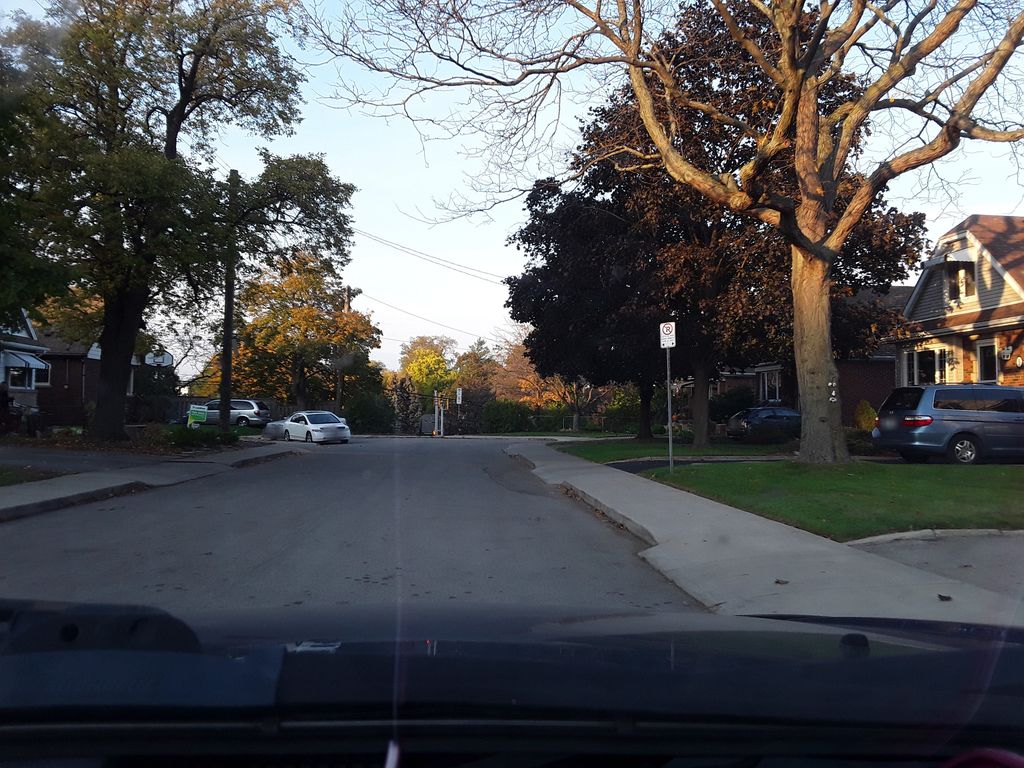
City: hamilton